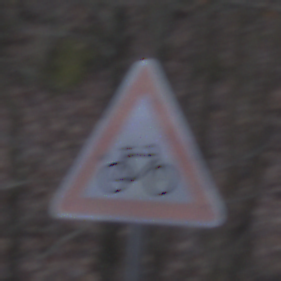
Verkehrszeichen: RadverkehrLinks
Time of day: MorningAfternoon
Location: Outdoor (Nature)
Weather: Overcast
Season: Winter
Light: Natural